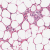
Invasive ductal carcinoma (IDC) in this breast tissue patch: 0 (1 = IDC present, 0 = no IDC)